Question: Title gore sorry, it's hard to describe.
I got an image, which is let's say, '1000px' in height. On that image i know the dimensions and position of a box, which is '600px' tall. The box inside scales proportionally to the height of the image. I need to figure out which height i need to set the image to in order to get the height of the box to match '600px'. I can only set the height of the image.
Known variables
'''
boxHeight = 800
imageHeight = 1000
desiredBoxHeight = 600
requiredImageHeight = ??
'''
Here what i mean: Left, the current situation, right the desired situation.
I've tried and tried, but i'm not a math person, so i'm at wit's end.

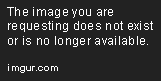
Answer: If I understand correctly; The image scales proportionally to the size of the box. The box goes from 800 to 600 pixels. So the image goes from 1000 to 1000 * (600/800) = 750 pixels.
So that's:
'''
requiredImageHeight = imageHeight * (desiredBoxHeight / boxHeight)
'''